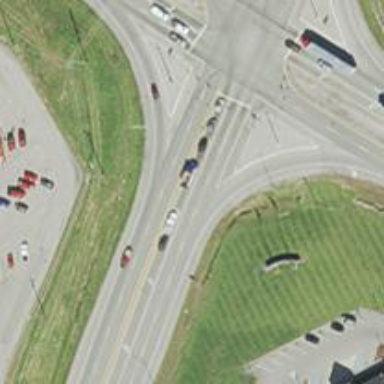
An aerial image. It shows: Trunk link highway.